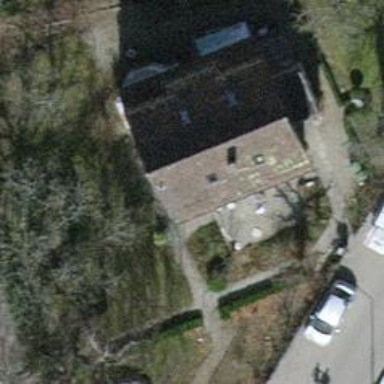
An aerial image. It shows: Detached building with tile roof in gambrel shape.